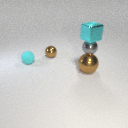
small brown metal sphere to the right of small cyan rubber sphere